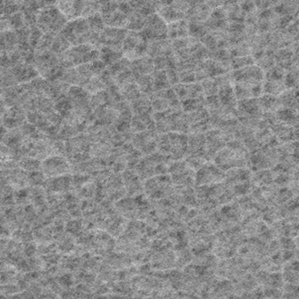
Label: frost